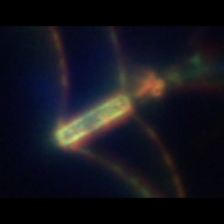
Taxon: Chaetoceros
Group: Diatoms